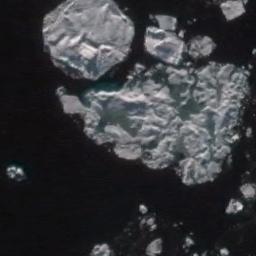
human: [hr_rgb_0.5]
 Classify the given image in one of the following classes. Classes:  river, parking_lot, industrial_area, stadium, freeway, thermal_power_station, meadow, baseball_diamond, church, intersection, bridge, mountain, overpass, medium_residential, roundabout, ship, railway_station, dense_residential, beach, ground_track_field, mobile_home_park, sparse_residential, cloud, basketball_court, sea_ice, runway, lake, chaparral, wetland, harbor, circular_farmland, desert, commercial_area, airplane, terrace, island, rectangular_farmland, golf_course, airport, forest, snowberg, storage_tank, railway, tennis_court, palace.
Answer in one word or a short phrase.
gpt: sea_ice